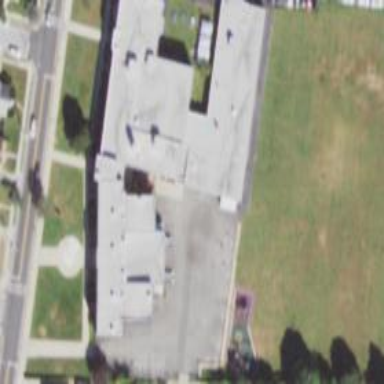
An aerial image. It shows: School.